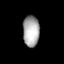
Tissue: lung
Cell type: Epithelial cells
Senescence score: 0.5879
Nuclear area (px): 499
Mean DAPI intensity: 169.723